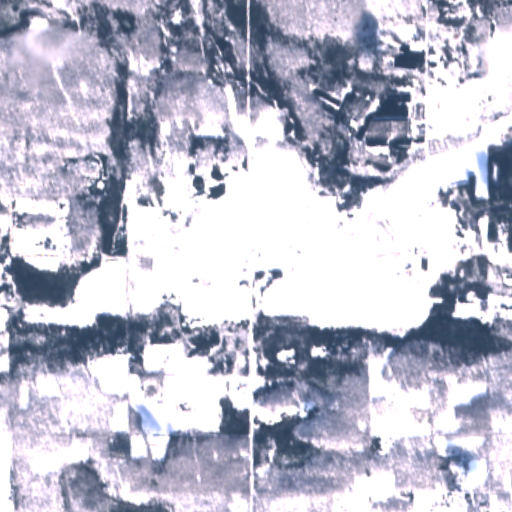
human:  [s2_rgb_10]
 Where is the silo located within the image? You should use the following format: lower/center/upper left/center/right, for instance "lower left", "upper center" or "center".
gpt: The silo is located in the center right of the image.
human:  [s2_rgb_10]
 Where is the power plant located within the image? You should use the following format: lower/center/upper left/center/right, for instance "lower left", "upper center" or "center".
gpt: There is no power plant in the image.